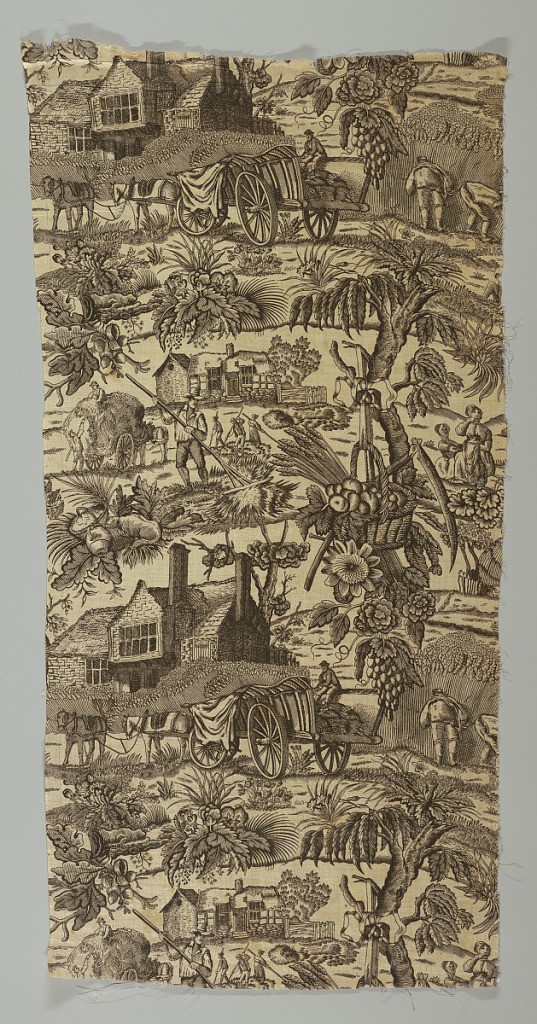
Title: Fragment
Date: ca. 1815
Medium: cotton Technique: roller printed on plain weave; glazed
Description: Scenes of haying. In black on loosely woven white cloth.